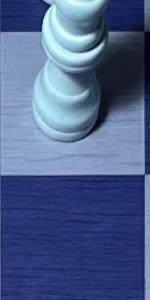
Label: Empty